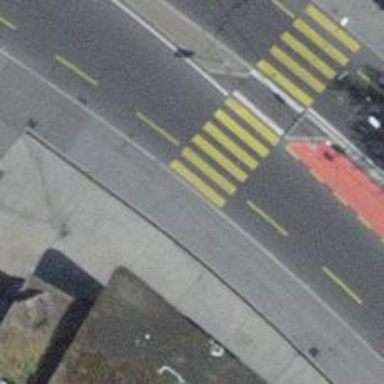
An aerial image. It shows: Kerb barrier.